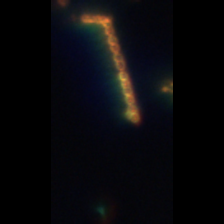
Taxon: Chaetoceros
Group: Diatoms